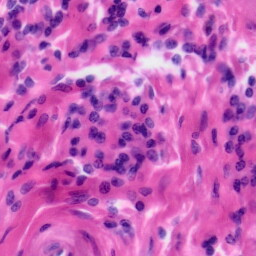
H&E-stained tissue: Tonsil